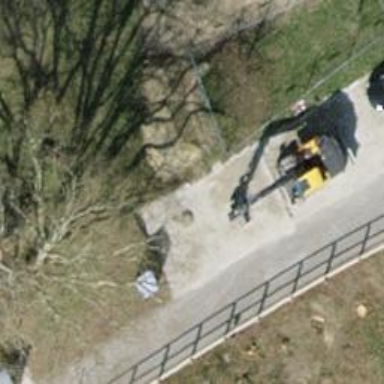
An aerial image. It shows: Bench for seating.